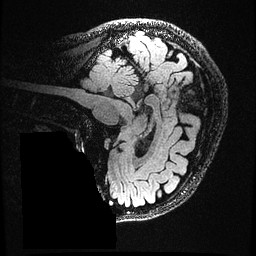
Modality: FLAIR
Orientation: sagittal
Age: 35
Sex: male
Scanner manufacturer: ge
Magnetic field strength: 3 T
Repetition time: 4.802 s
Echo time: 0.116 s